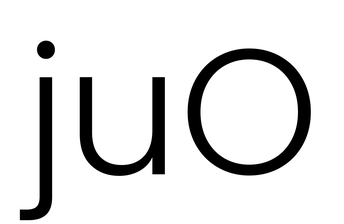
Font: Poppins-Light